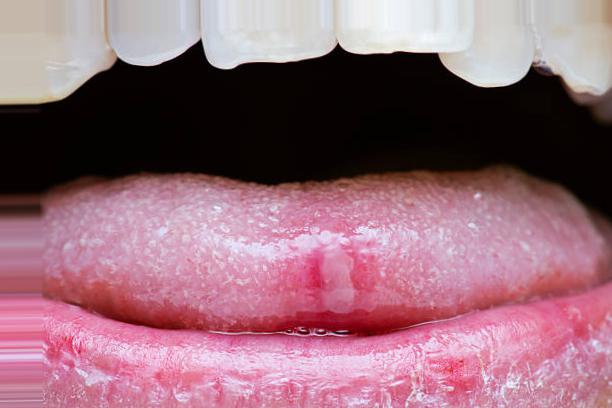
Condition: Mouth Ulcer